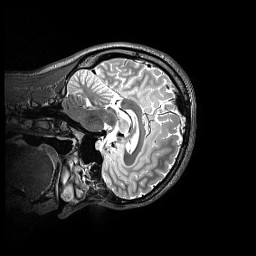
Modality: T2w
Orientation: sagittal
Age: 20
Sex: female
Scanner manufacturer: siemens
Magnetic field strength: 3 T
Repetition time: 3.2 s
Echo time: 0.565 s